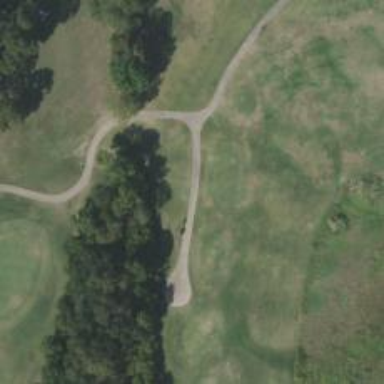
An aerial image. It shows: Service road used as golf cart path.